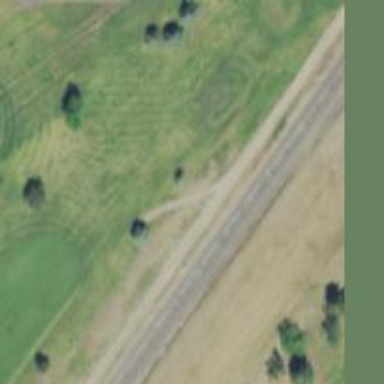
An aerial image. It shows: Service road designated as golf cart path.